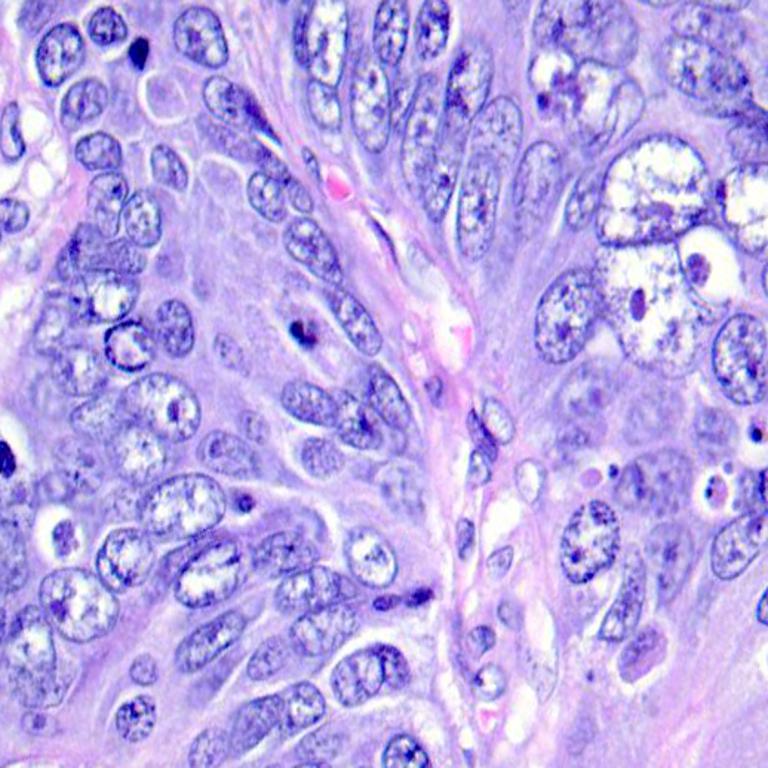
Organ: colon
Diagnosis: adenocarcinomas